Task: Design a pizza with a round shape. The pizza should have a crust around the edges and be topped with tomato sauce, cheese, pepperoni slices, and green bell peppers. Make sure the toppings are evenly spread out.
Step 653:
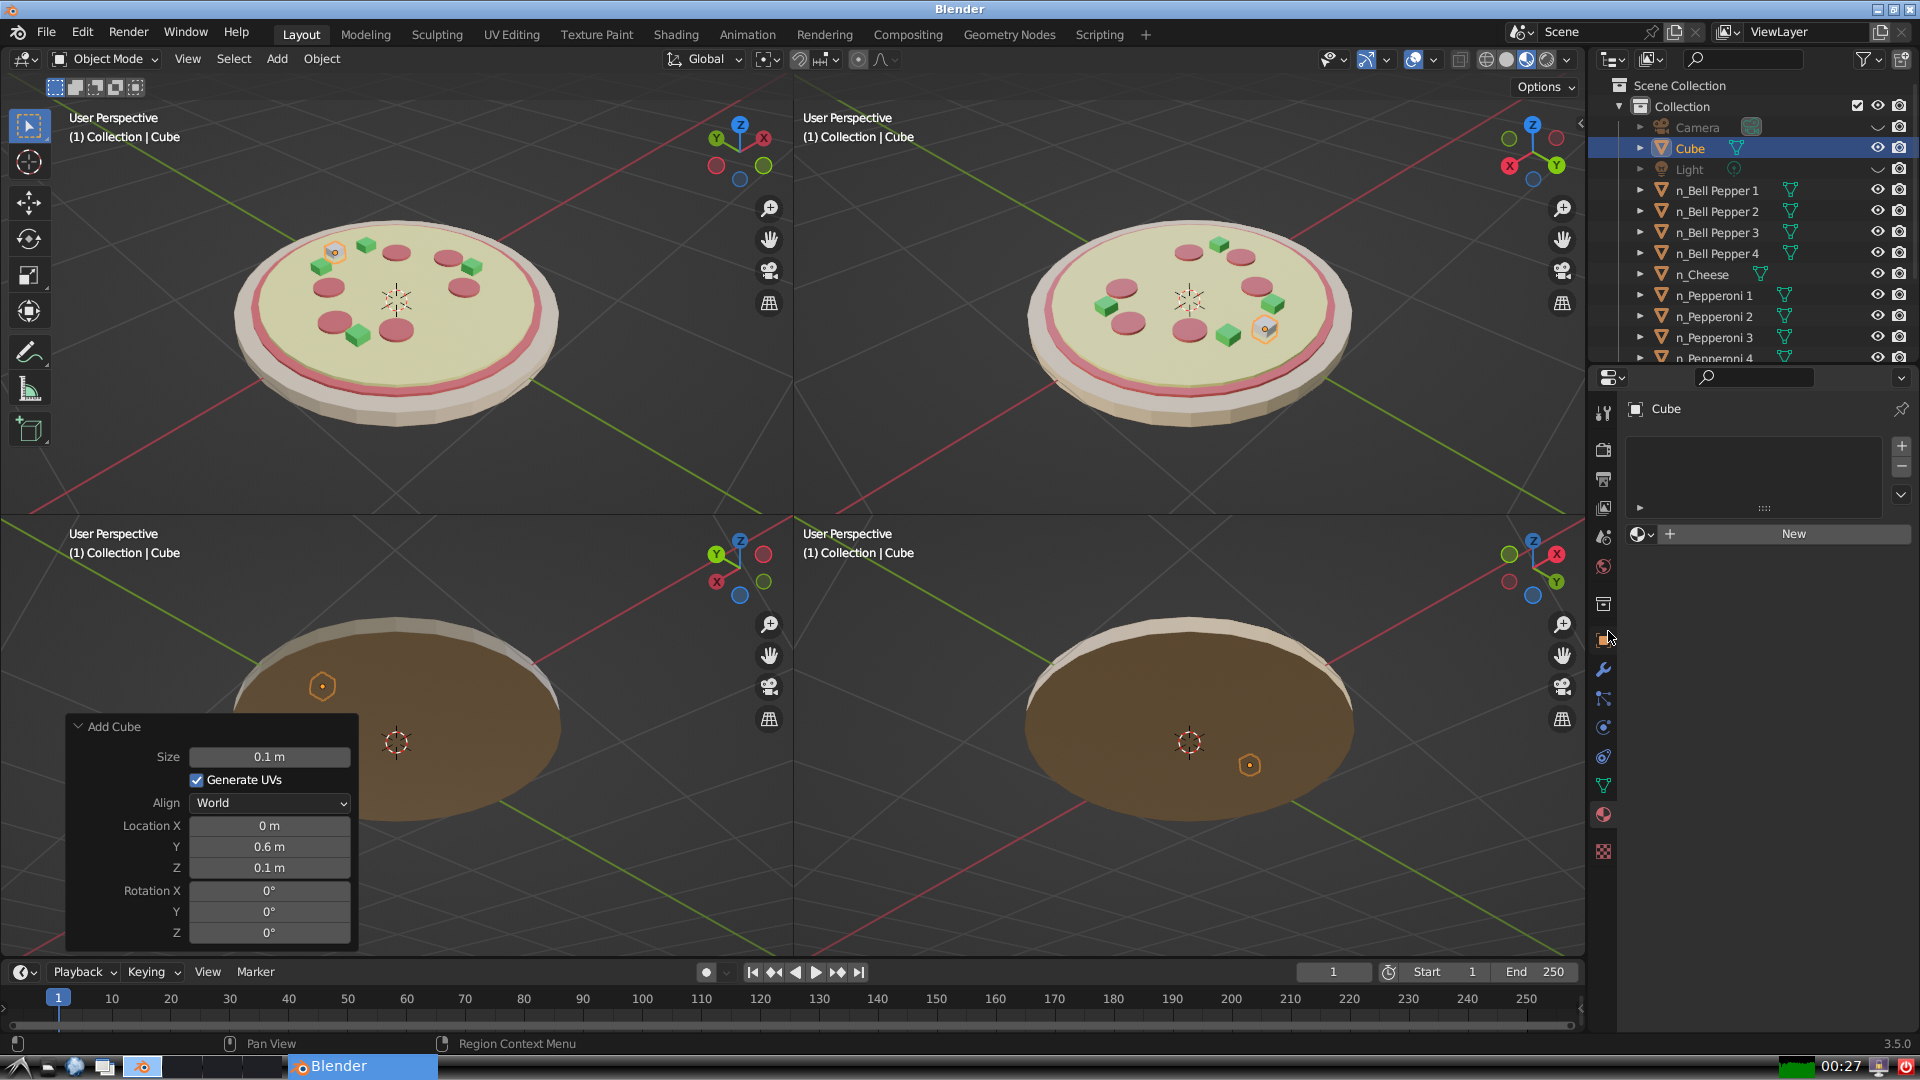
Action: click: no